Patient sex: M
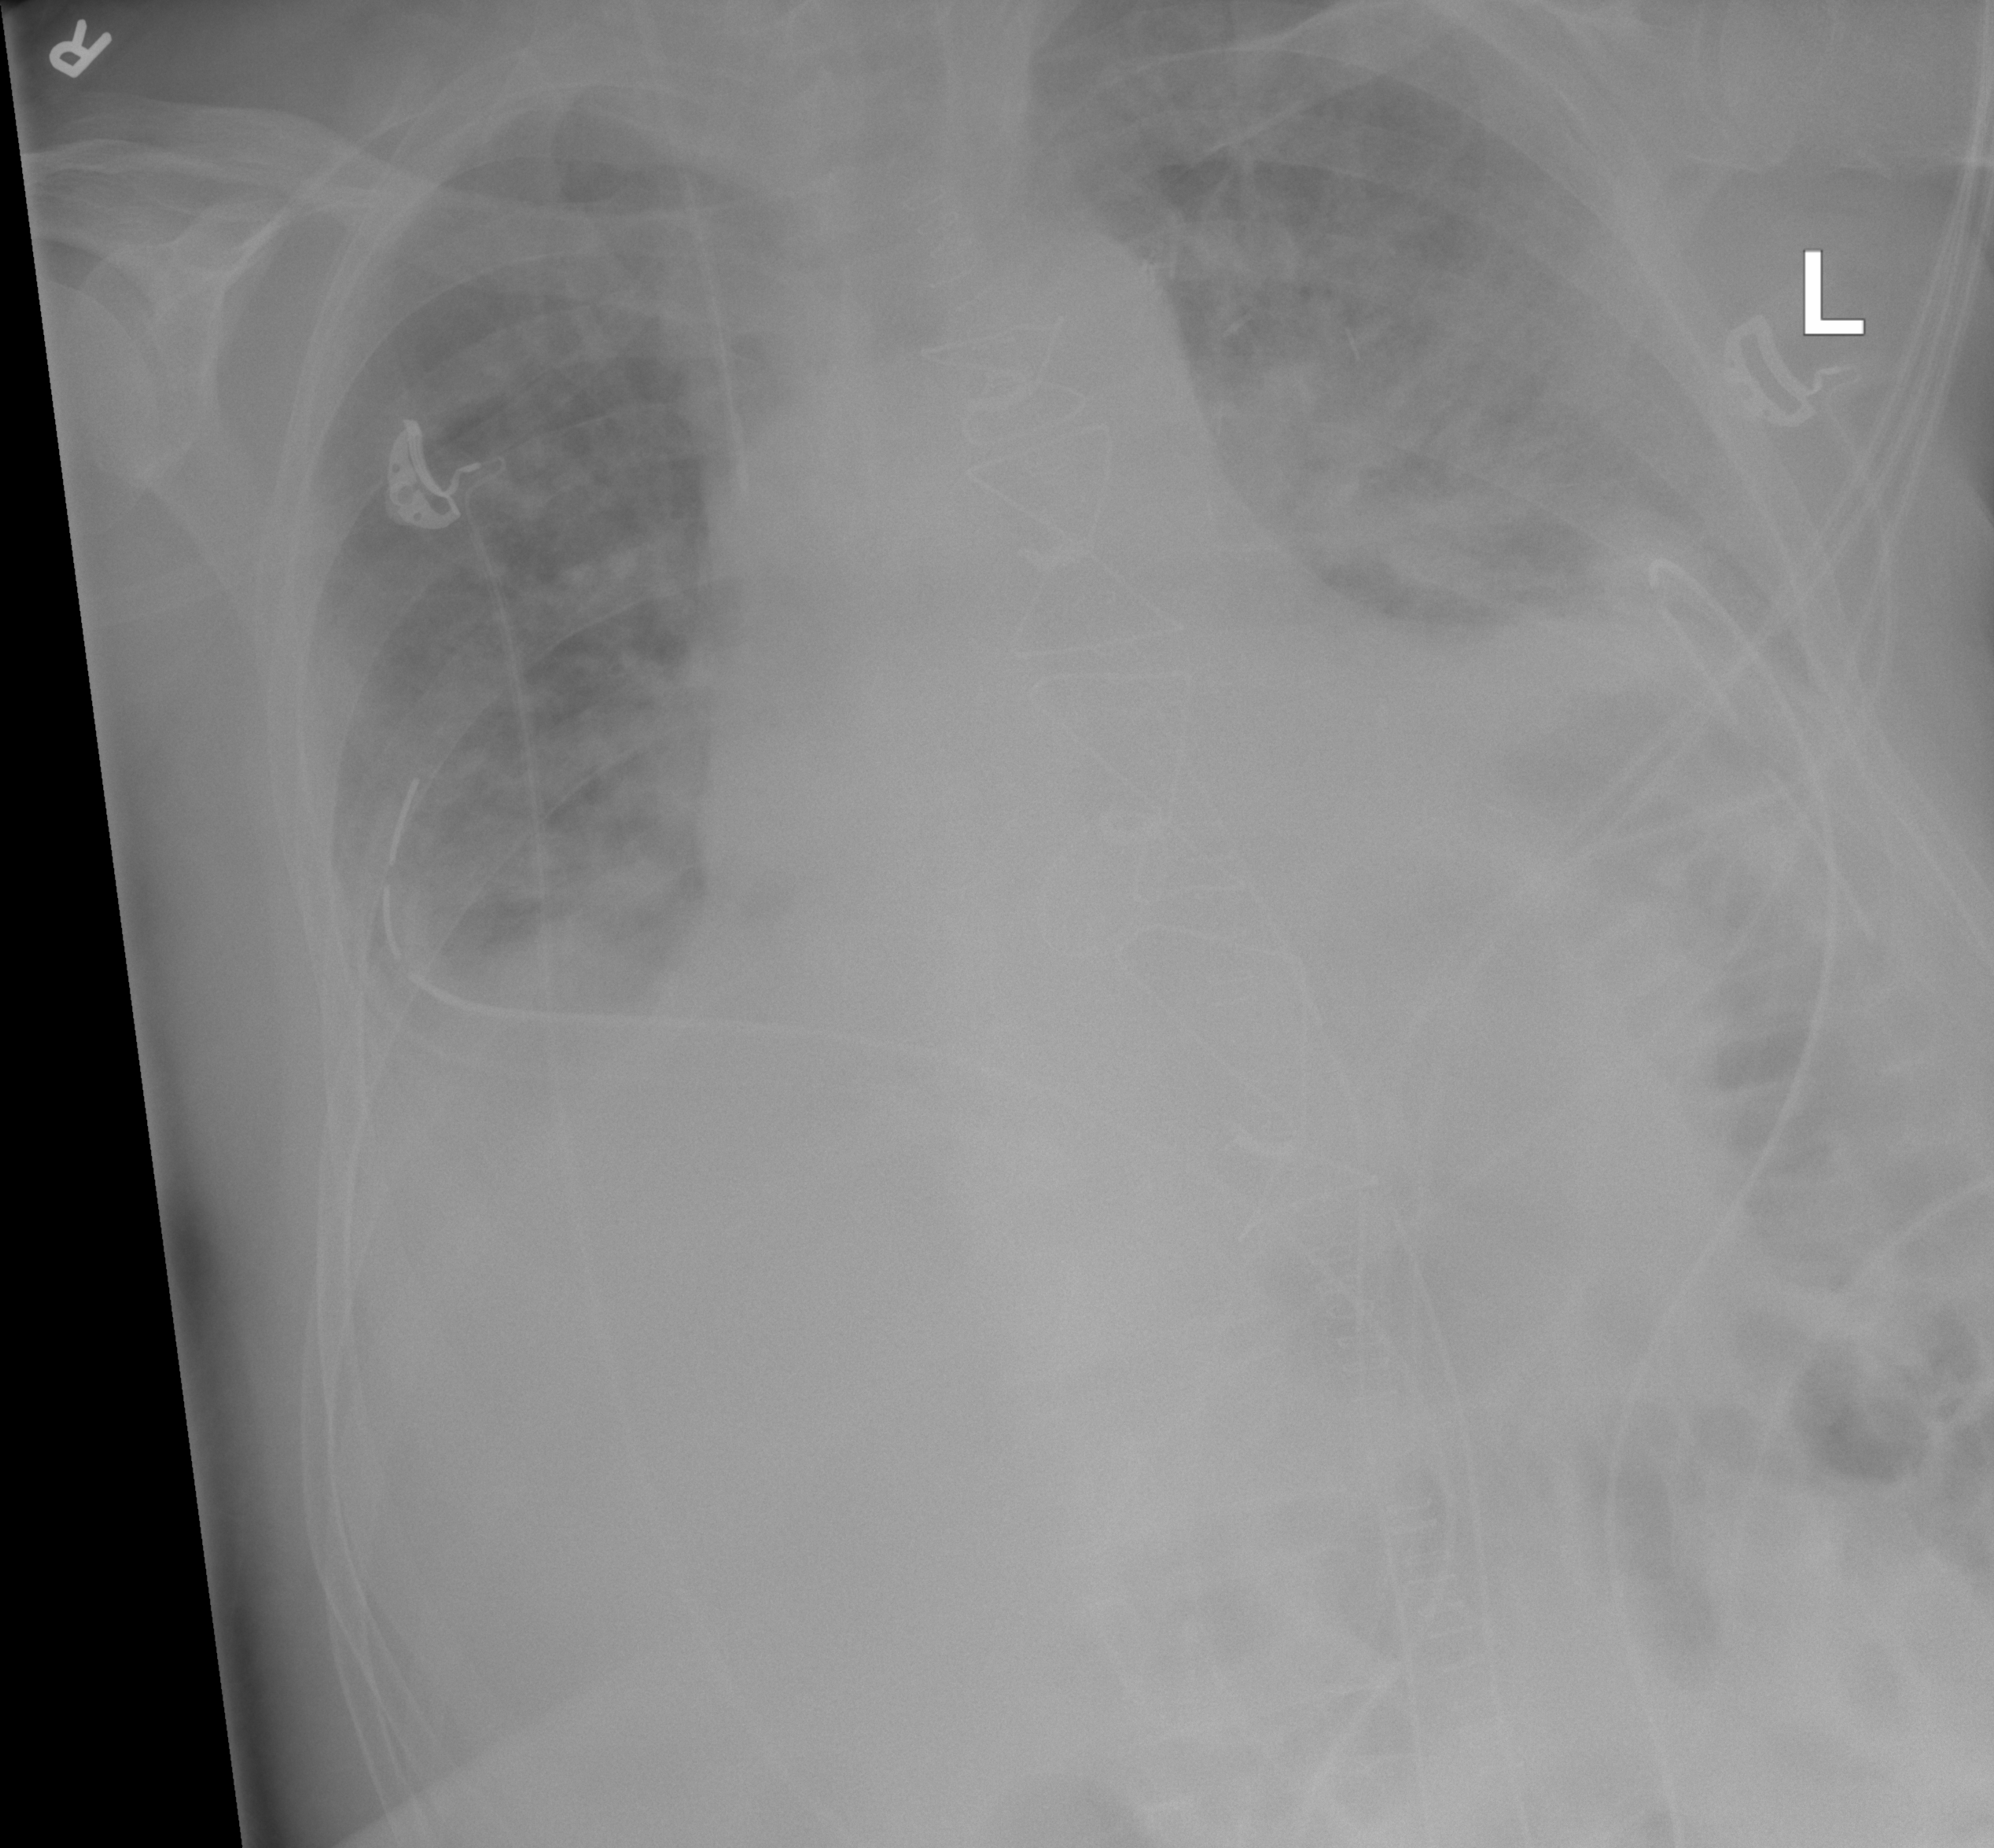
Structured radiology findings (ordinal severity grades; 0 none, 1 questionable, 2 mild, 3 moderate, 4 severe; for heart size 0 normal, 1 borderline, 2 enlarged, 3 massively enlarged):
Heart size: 2
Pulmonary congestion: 2
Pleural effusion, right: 2
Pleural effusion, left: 2
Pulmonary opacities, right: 2
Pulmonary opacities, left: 2
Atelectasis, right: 2
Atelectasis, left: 2